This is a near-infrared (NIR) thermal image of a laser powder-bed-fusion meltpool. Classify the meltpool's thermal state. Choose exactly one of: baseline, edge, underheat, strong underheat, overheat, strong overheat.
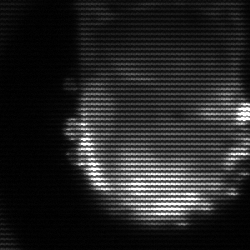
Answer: baseline